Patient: sex M, age 61
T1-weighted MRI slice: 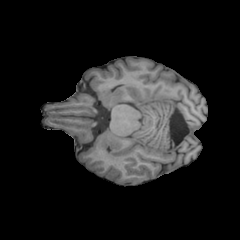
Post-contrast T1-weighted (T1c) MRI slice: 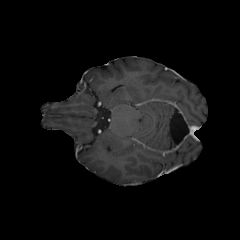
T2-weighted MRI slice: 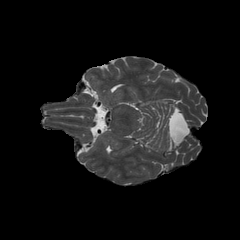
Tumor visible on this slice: yes
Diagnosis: Astrocytoma, IDH-wildtype
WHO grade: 3